Question: I am working on a Java project in eclipse that has to be exported into a jar each time I need to test it.
There are plenty of warnings throughout the code, cannot be avoided.
When I export the jar I get this alert:

I do not need/want this alert, it's just a minor inconvenience to my workflow.
How can I turn it off?
Thanks
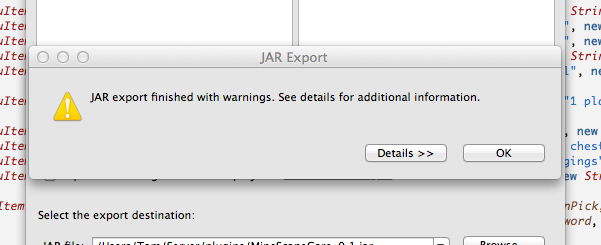
Answer: There's an option to save a 'build.xml' script that replicates what you are doing on the export. If you do that, you can then just do show/view/ant and drag the 'build.xml' in there and double click on the task to build it without errors.